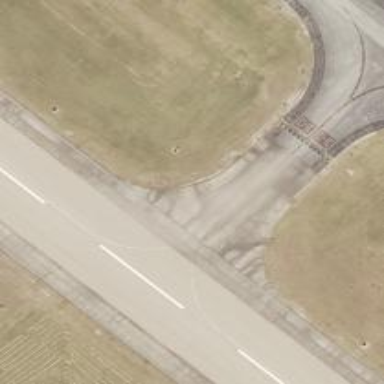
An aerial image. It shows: Asphalt taxiway in the airport.